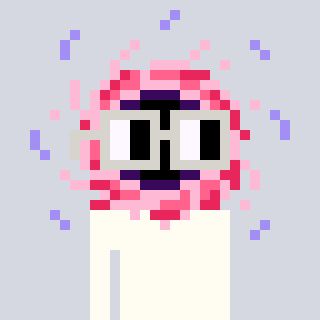
a pixel art character with square light gray glasses, a blackhole-shaped head and a peachy-colored body on a cool background